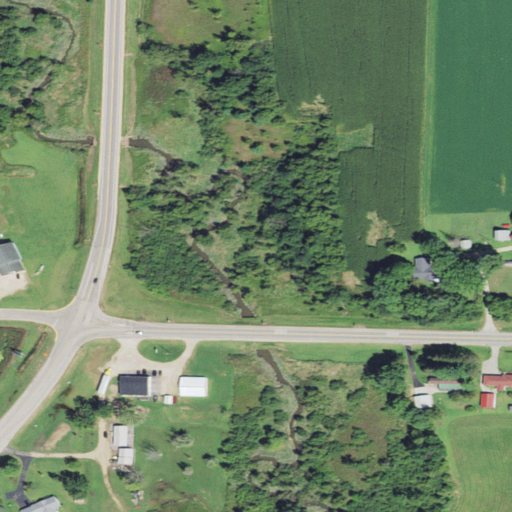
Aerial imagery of valley in Wisconsin named Sherman Valley containing pasture, cultivated crops, low intensity development, herbaceous wetlands, woody wetlands, medium intensity development, and open development